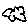
Label: cloud